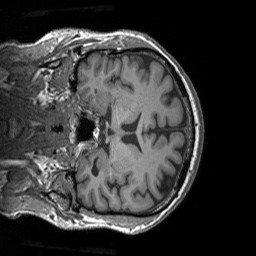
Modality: T1w
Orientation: coronal
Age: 63
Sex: male
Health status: healthy
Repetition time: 1.9 s
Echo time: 0.00252 s